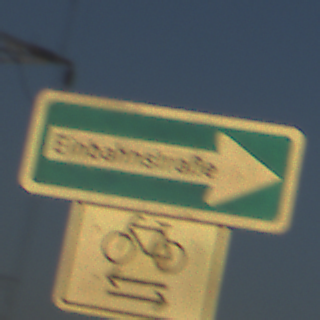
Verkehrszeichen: EinbahnstrasseRechtsweisend
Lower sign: RichtungsangabeDurchPfeile9
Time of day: SunriseSunset
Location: Outdoor (Nature)
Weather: Clear
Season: NotSpecified
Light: Natural